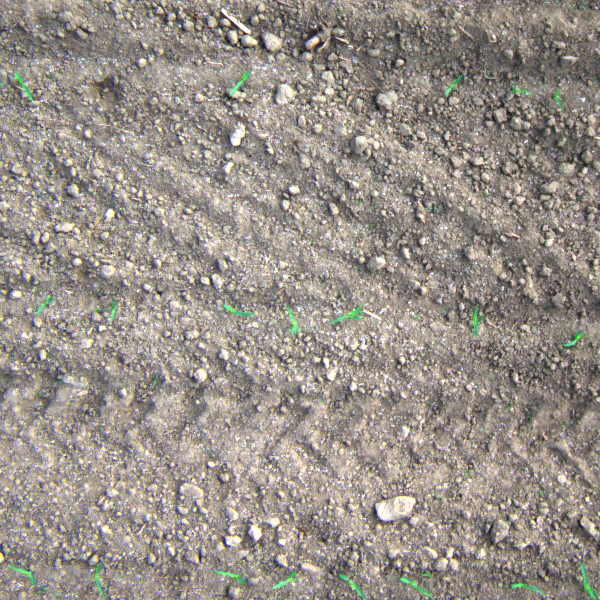
Acquisition date: 2023-05-25
Tile: 0379
Annotated plant instances:
label: maize
label: maize
label: maize
label: weed_other
label: maize
label: maize
label: maize
label: maize
label: maize
label: amaranth
label: maize
label: maize
label: maize
label: weed_other
label: weed_other
label: maize
label: maize
label: maize
label: maize
label: maize
label: maize
label: maize
label: maize
label: maize
label: weed_other
label: weed_other
label: weed_other
label: weed_other
label: amaranth
label: weed_other
label: amaranth
label: weed_other
label: weed_other
label: weed_other
label: weed_other
label: weed_other
label: barnyard_grass
label: barnyard_grass
label: barnyard_grass
label: barnyard_grass
label: barnyard_grass
label: barnyard_grass
label: weed_other